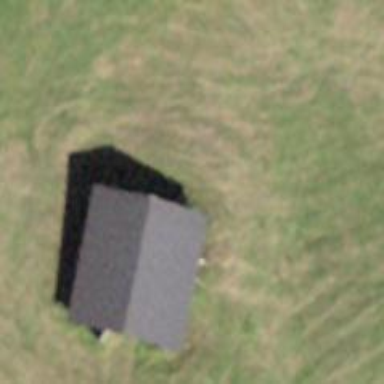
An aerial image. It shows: Shed building.